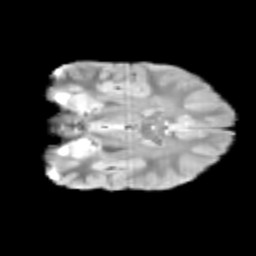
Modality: T2w
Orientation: coronal
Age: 10
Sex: male
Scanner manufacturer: siemens
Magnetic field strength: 3 T
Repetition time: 3.8 s
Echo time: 0.07 s